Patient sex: M
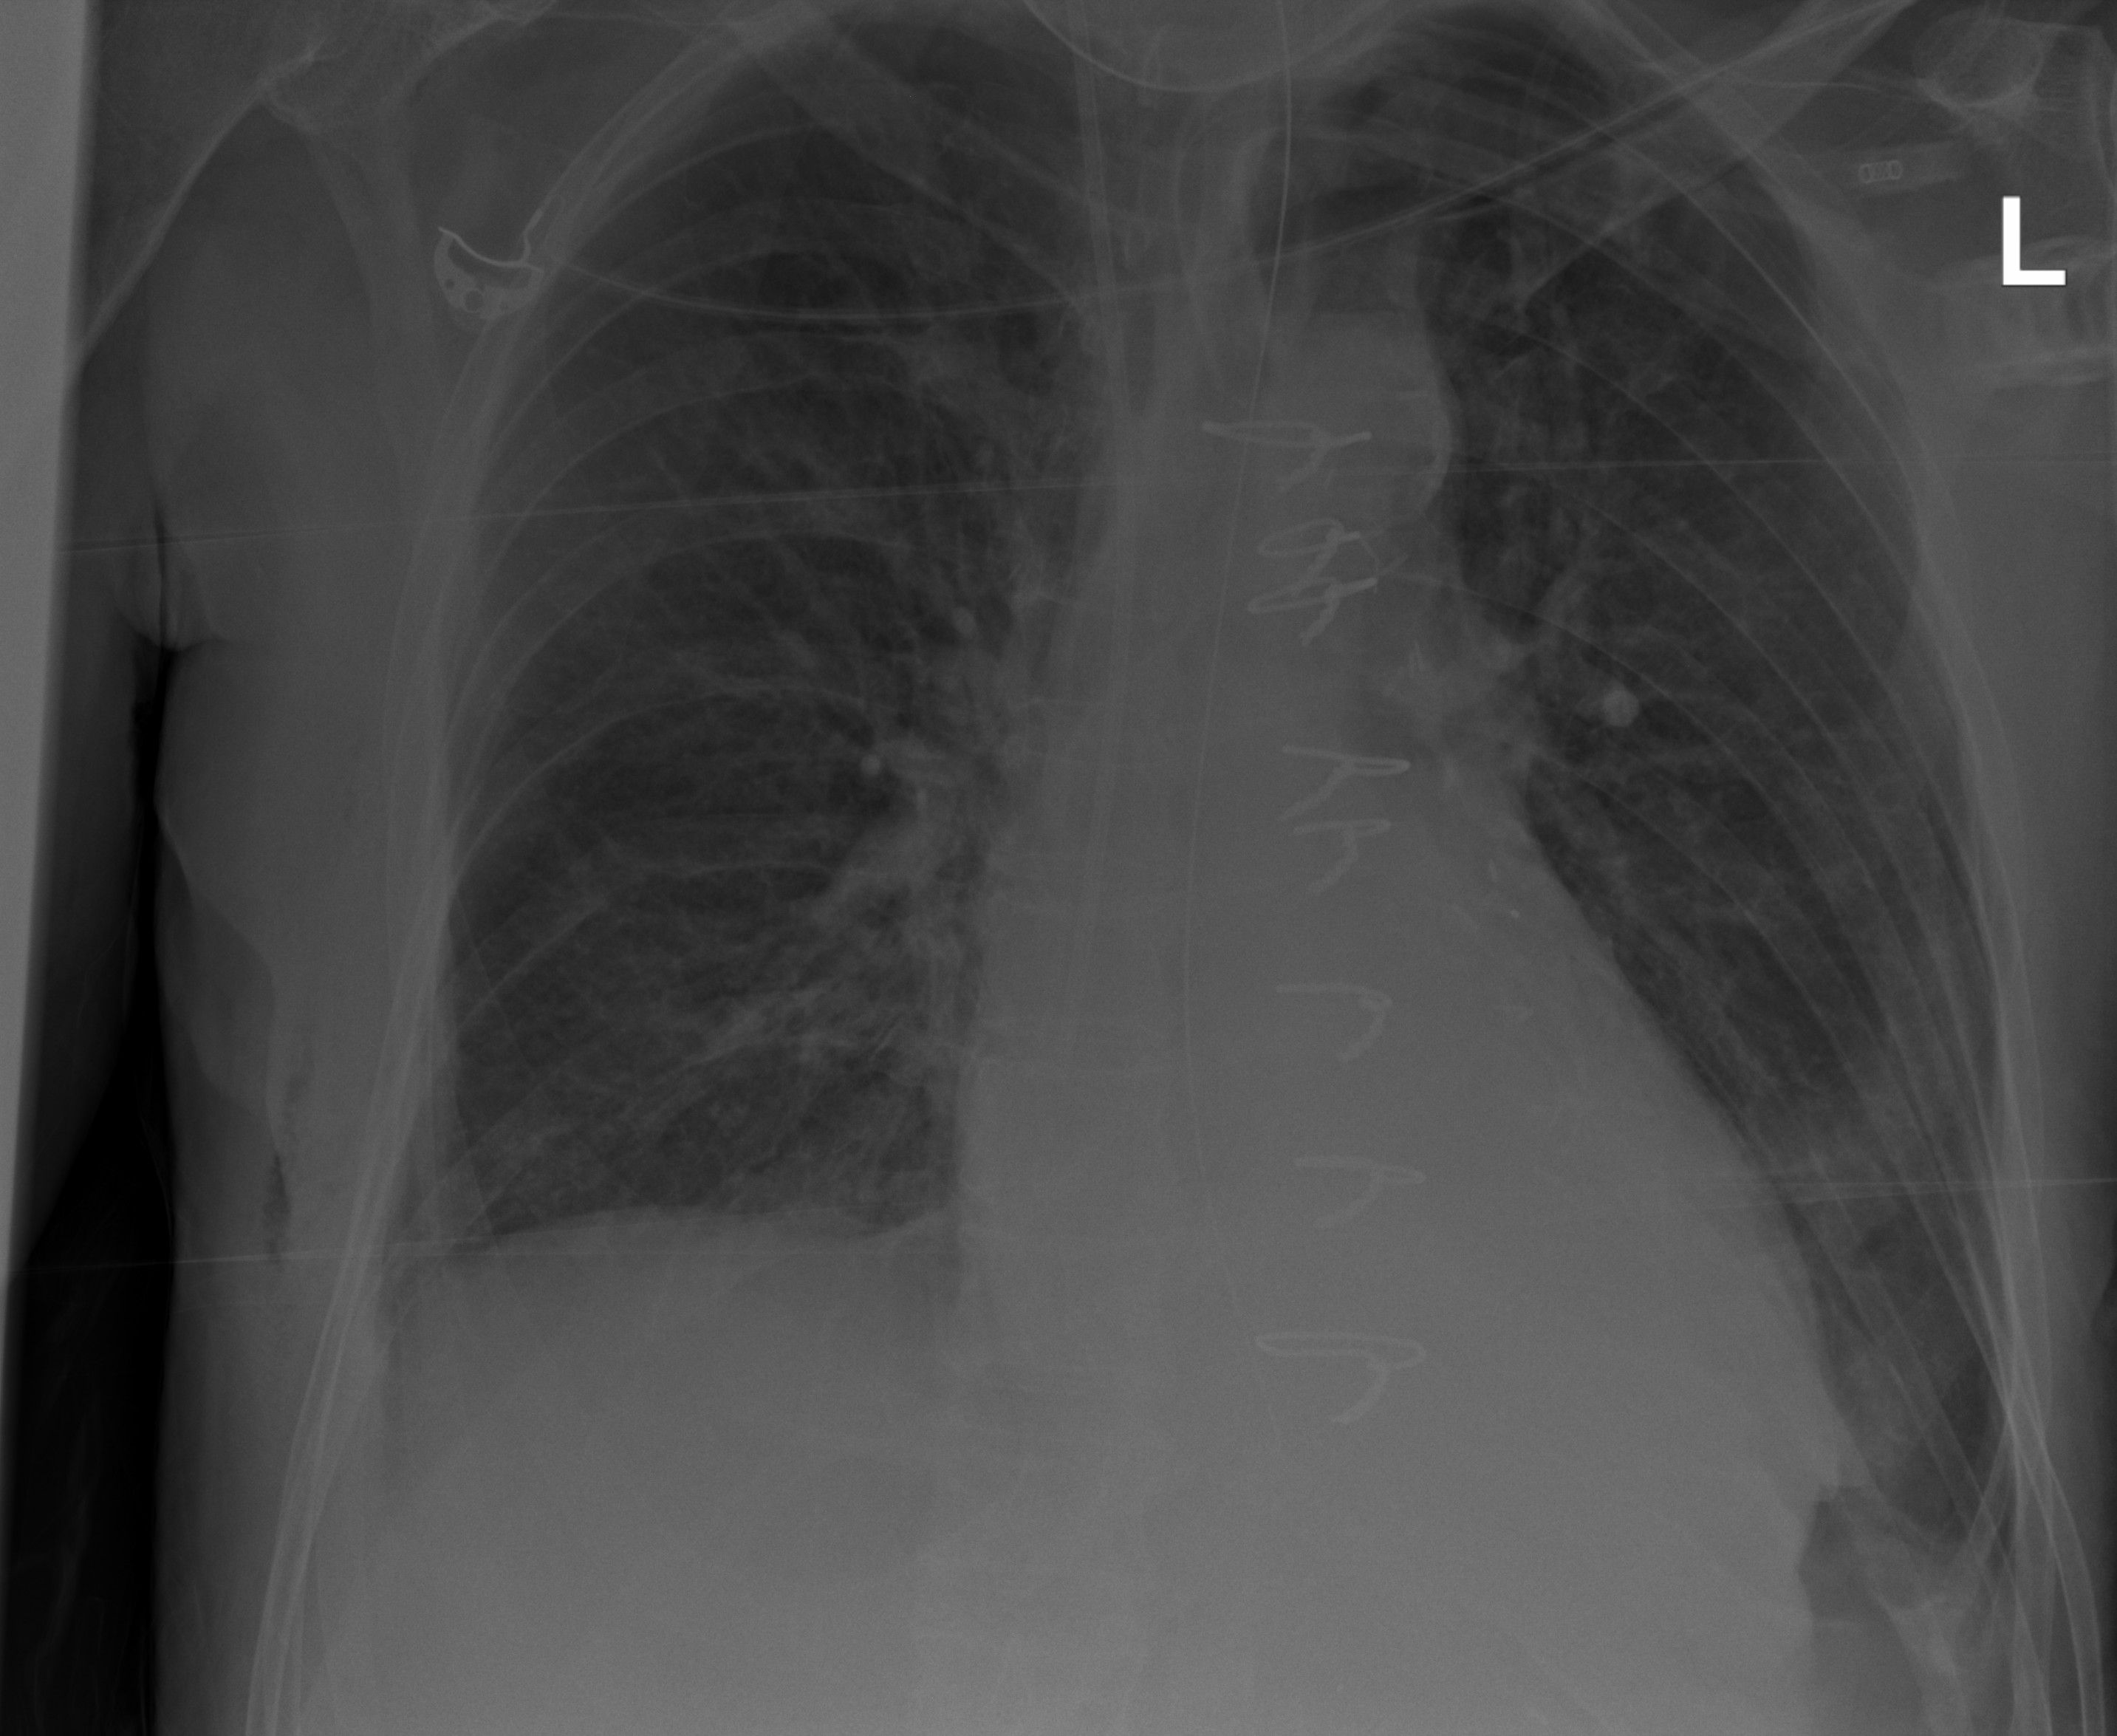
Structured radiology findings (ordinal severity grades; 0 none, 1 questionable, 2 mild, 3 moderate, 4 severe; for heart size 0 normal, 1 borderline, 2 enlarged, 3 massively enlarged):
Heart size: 1
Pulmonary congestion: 2
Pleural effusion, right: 1
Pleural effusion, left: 2
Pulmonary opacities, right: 0
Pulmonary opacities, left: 1
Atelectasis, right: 2
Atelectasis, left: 2